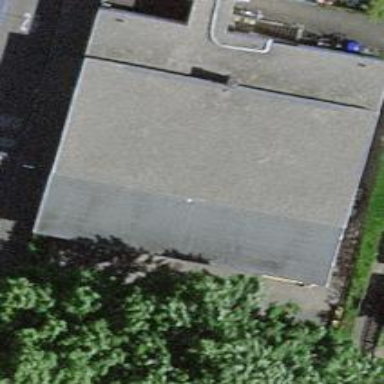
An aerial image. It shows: Kindergarten building.